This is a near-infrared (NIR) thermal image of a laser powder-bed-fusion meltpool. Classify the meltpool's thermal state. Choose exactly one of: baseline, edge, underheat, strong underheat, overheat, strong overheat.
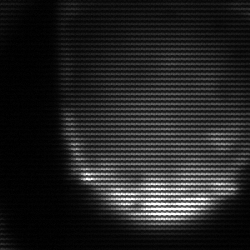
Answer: edge